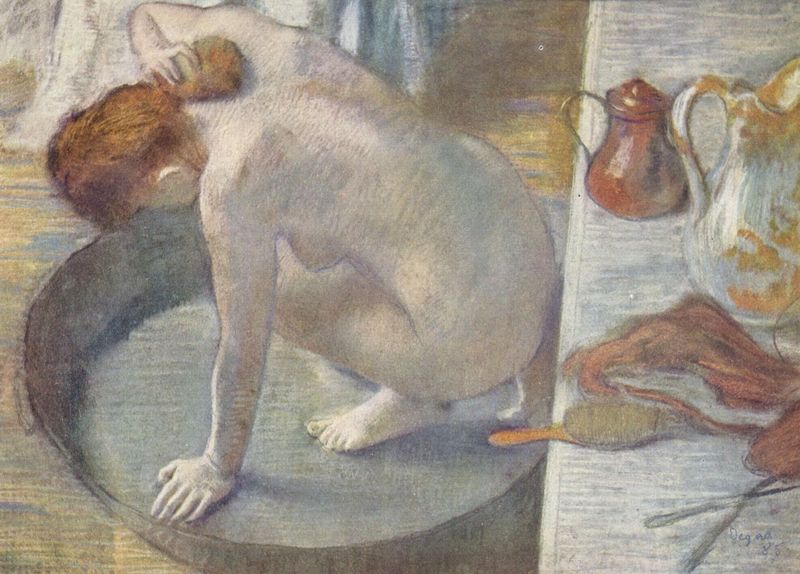
Titel: Frau im Zuber, sich den Rücken waschend
Künstler: Edgar Degas
Standort: Paris
Institution: Musée d'Orsay
Schlagwörter: akt, blau, fuß, hand, haut, körper, nackt, schatten, wasser, baden, badende, gelb, impressionismus, mädchen, ocker, braun, brust, busen, degas, finger, frau, grau, haar, hell, licht, ohr, pastell, raum, rücken, stützen, tisch, weiss, rot, tuch, arm, gesicht, halten, knoten, schale, schüssel, hände, signatur, spiegel, vorhang, boden, haare, interieur, tänzerin, kanne, krug, füße, fußboden, nacken, blue, curtain, hands, oil, red, white, women, black, bun, female, france, grey, hair, interior, lady, painting, portrait, room, sit, sitting, table, tea, woman, zopf, bed, bett, knit, looking, mirror, oil painting, reflection, washing, brown, floor, pot, vase, platte, zehen, bad, rothaarig, waschen, schere, bücken, barfuß, hocken, becken, kupfer, knien, badewanne, wanne, zuber, bürste, toilette, rote haare, krüge, life, naked, nude, skin, tree, rothaarige, ear, girl, orange, red hair, water, nadeln, trog, seurat, feet, signac, light, drawing, waschtisch, gefäße, impressionism, realism, scarf, dog, tail, french, haarbürste, kannen, kupferkanne, schwamm, desk, ablage, shelf, breast, kessel, still life, wasserkrug, human, monet, renoir, arms, shoulder, cat, watercolour, pots, back, ears, foot, pastel, kniende, pflege, bottle, cloth, bare, impressionist, fingers, breasts, cup, mug, bathing, towel, brush, fair, figure, ginger, pale, redhead, crouch, wash, bathers, genre, tea pot, act, plate, scrub, kneeling, pan, nnude, jug, pitcher, crouching, porzellankrug, body, körperpflege, needle, blonde, edgar, edgar degas, hairs, can, copper, bathroom, bath, metallkanne, abgeschnittenes haar, basin, bather, bathtub, blechwanne, comb, drybathing, ewer, haarteil, hairbrush, scissor, sponge, touch, tub, zinnwanne, cleaning, kneel, tanz, naked woman, 19th century, warm, kkrug, soap, brunette, nude woman, bathing woman, red haired woman, kneeling figure, intimate scene, jar, toes, domestic, dega, bonnard, t, 1925, pitchers, woman taking a bath, woman bathing, femme, clean, jugs, boob, tin, kannnen, impresionismus, expresionismus, tanzen, touching, care, decanter, chick, zegna, pos, aggelos, poulos, shower, bathe, tit, spoon, grooming, mug can, exposed, waash, side boob, sciccors, fis, caucasion, cleanse, crotching, hygiene, brushing, bairbrush, bathring, bare women, bare woman, rehaired, washtub, hothaarig, flooe, btush, untiy, chalk pastel, spongee